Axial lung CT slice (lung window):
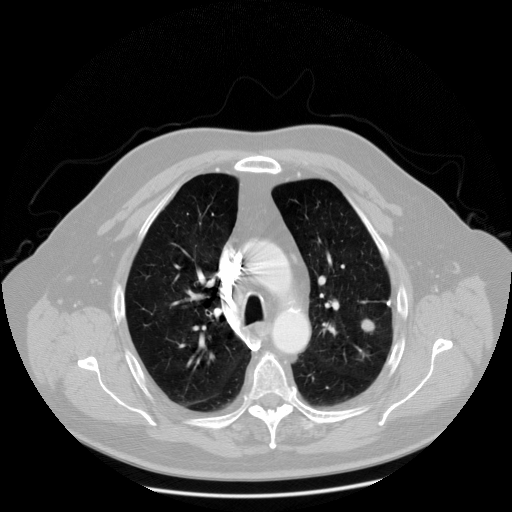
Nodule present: yes
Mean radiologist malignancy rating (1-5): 4